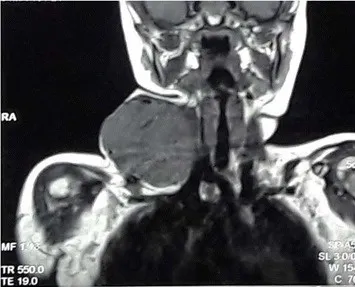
MRI of neck.
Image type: radiology (mri)